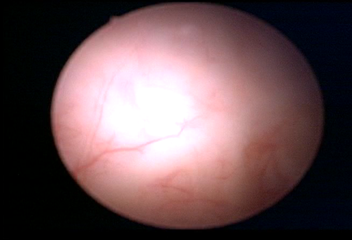
Modality: WLC
Class: Normal mucosa
Bladder cancer association: No